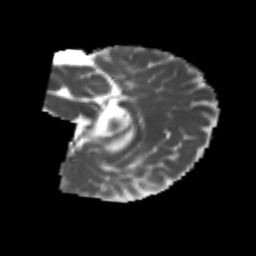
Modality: MD
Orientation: sagittal
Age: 7
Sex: male
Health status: healthy